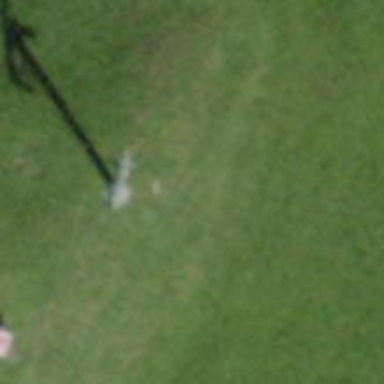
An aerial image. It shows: Pylon used for aerialway.